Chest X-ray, AP view. Patient: 57 years old, sex M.
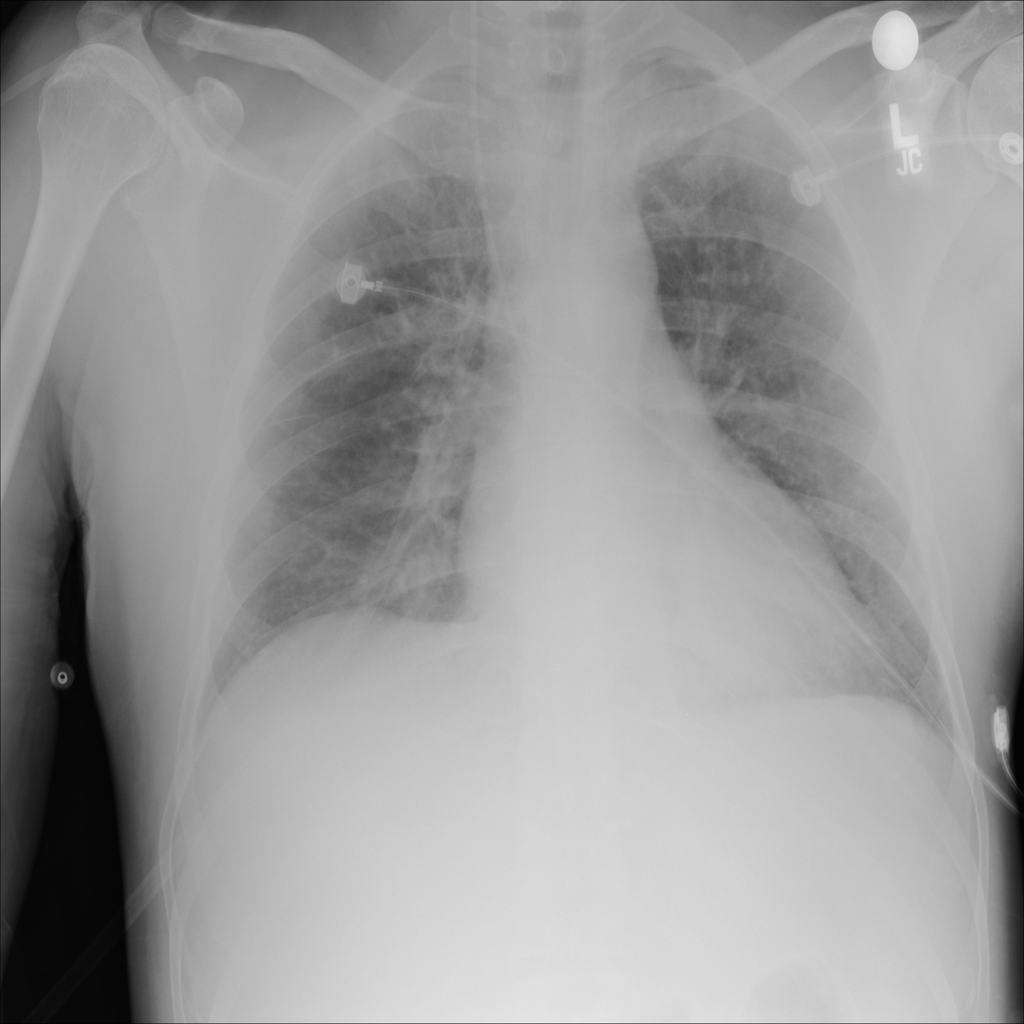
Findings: No Finding